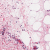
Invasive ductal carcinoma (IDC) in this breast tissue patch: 0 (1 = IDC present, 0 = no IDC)